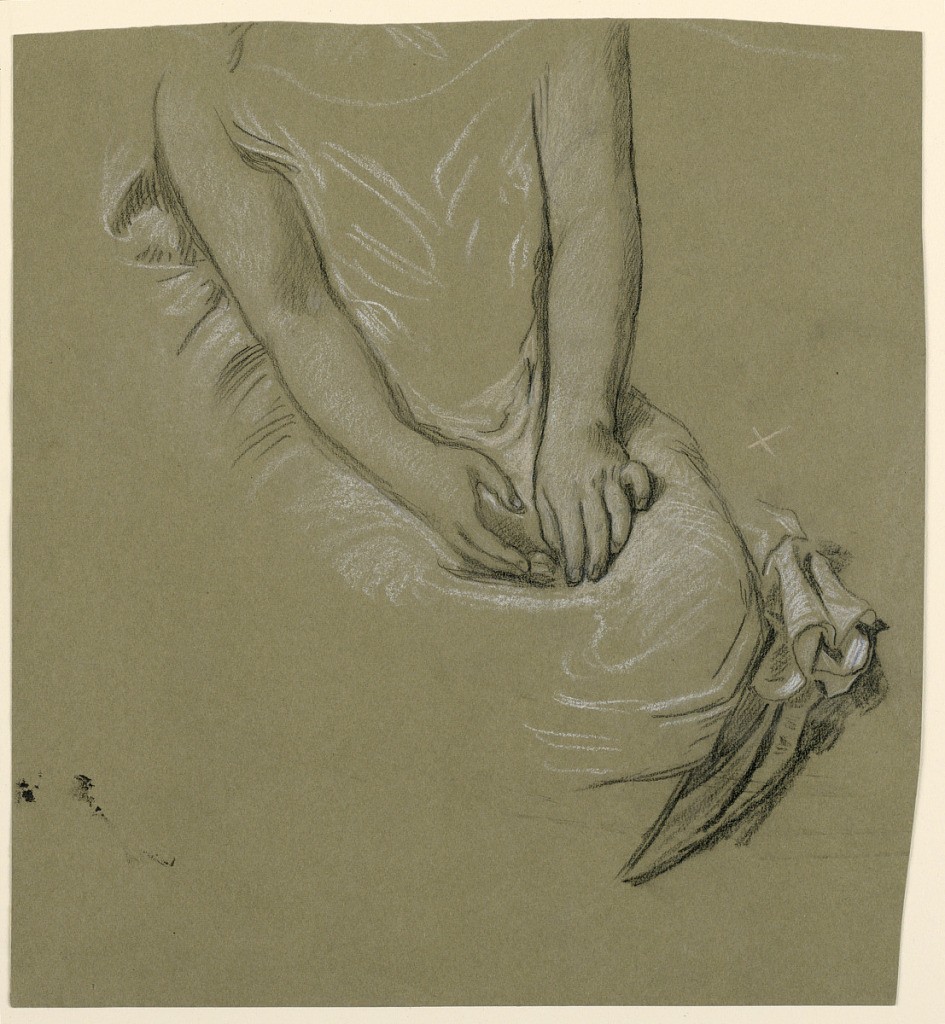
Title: Study of female model
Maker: Elihu Vedder, American, 1836 – 1923
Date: ca. 1885
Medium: Pastel crayon on paper
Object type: Drawing
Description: Female figure, nude with cloth draped over her knee, and hands resting in her lap.